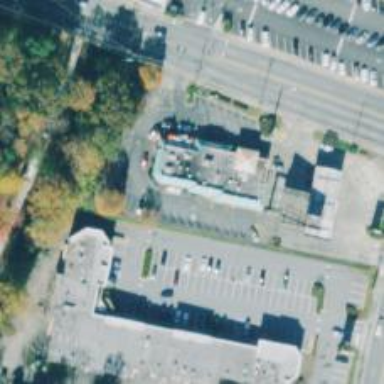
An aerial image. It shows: Convenience shop.